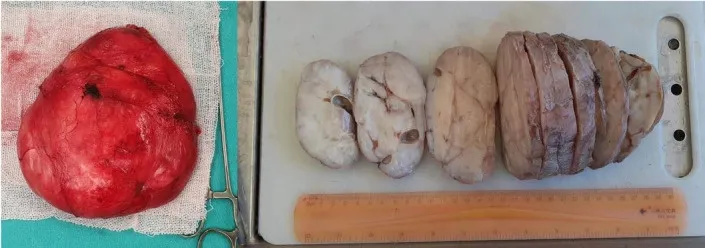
Gross inspection of the left breast mass.
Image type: medical_photograph (other_medical_photograph)